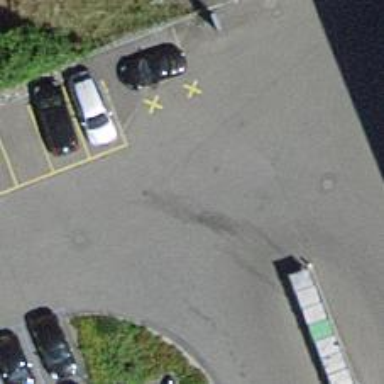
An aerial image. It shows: Asphalt parking aisle designated as service road.